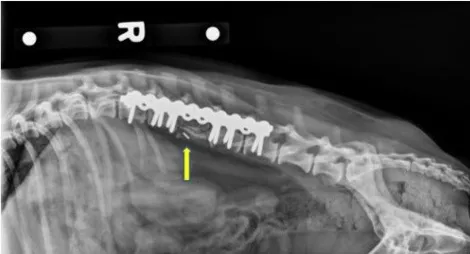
Right lateral.
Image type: radiology (x_ray)